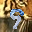
Label: 9